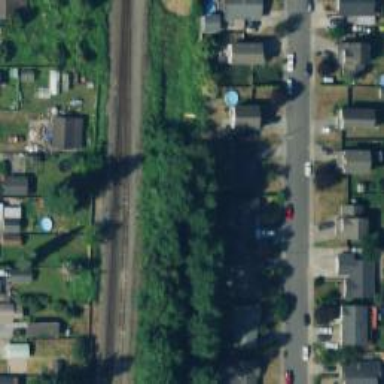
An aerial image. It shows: Railway signal.